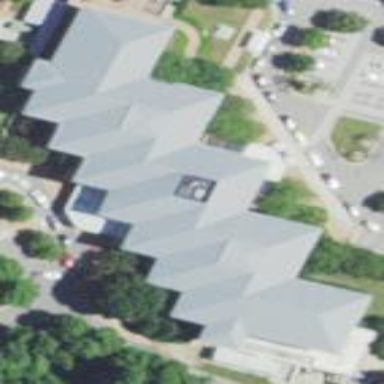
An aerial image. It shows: Clinic building offering healthcare services.